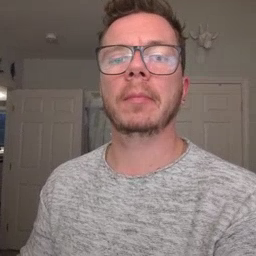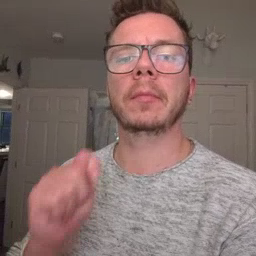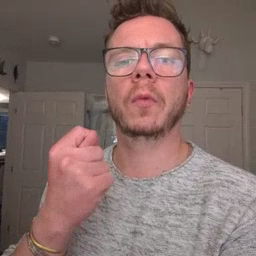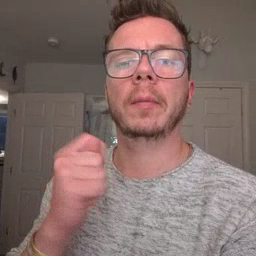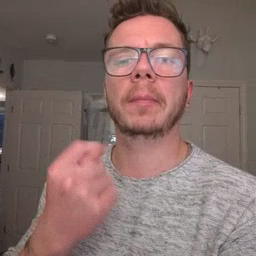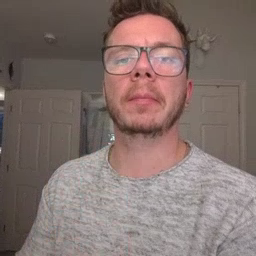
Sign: toy